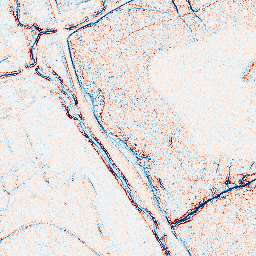
Category: edge_preserving
Decomposition family: anisotropic_diffusion
Decomposition parameters: iterations: 5
kappa: 10
gamma: 0.05
Upsampling method: bicubic
Upsampling parameters: scale: 4
Upsampling scale: 4